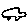
Label: car